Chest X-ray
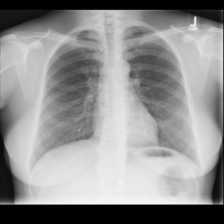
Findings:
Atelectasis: negative
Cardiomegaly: negative
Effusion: negative
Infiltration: negative
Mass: negative
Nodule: negative
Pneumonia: negative
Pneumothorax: negative
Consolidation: negative
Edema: negative
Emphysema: negative
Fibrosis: negative
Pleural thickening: negative
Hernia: negative